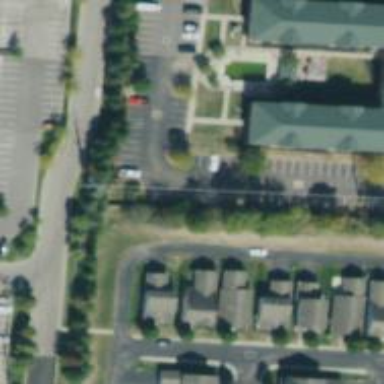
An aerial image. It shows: Parking space is available.